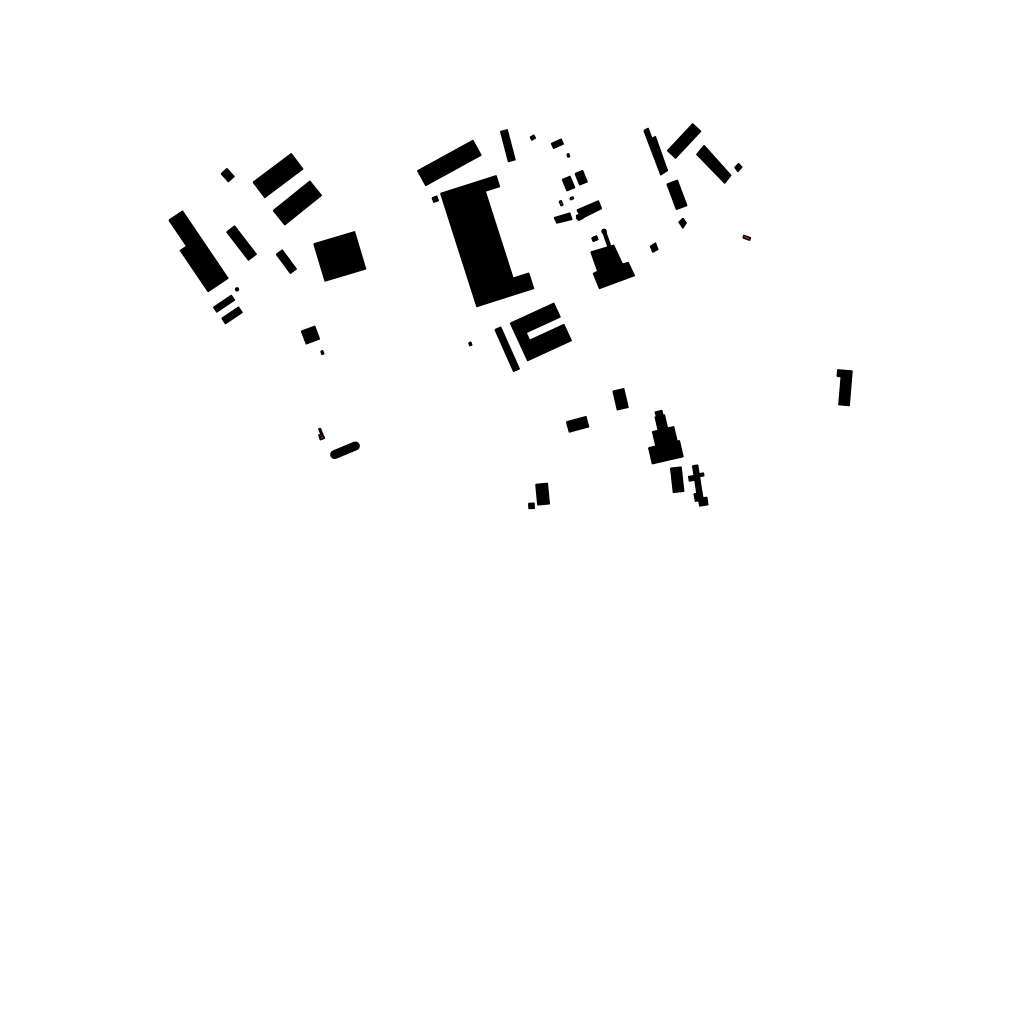
Tags: overhead vector_map, industrial, recreation, residential, special, individual_rise, low_rise, density_1, Building, Facility, 1.0 km²